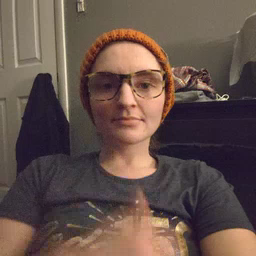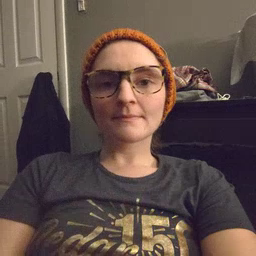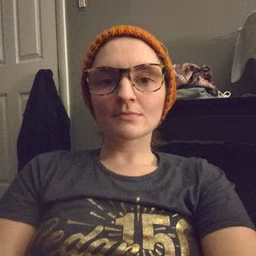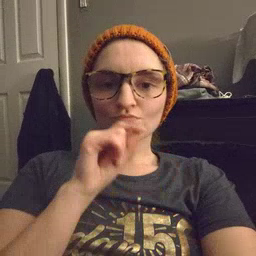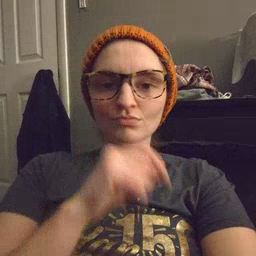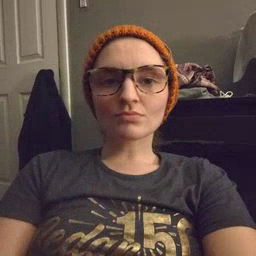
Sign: bird